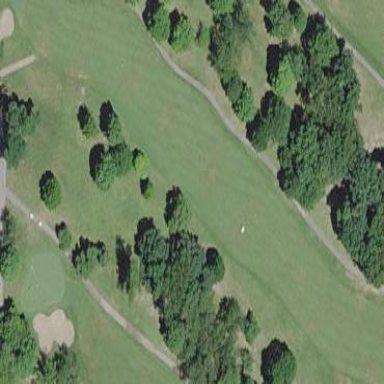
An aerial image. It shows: Golf fairway surrounded by grass.